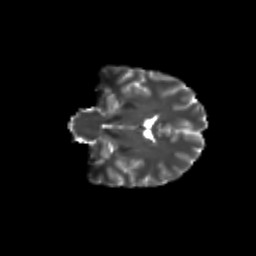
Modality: T2w
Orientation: coronal
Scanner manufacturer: siemens
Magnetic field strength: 3 T
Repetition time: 9.2 s
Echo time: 0.084 s